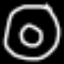
Label: donut